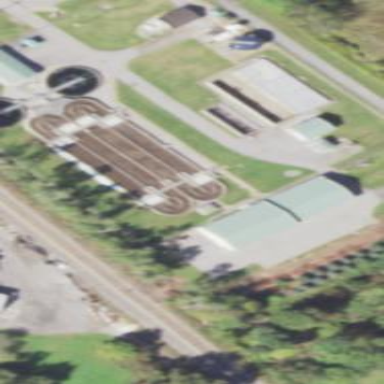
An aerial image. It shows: View of wastewater plant.